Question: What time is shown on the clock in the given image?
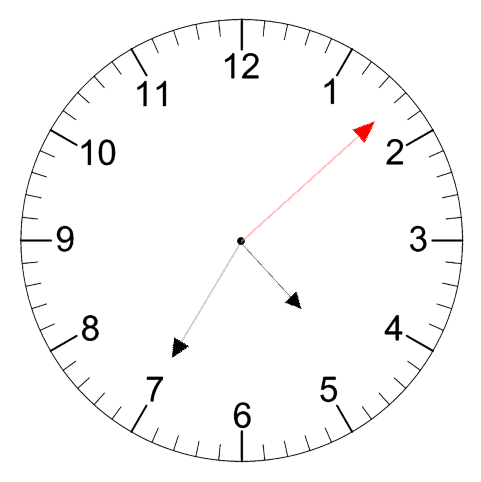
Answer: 04:35:08